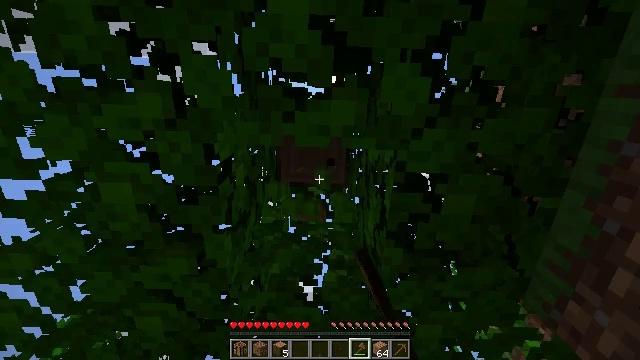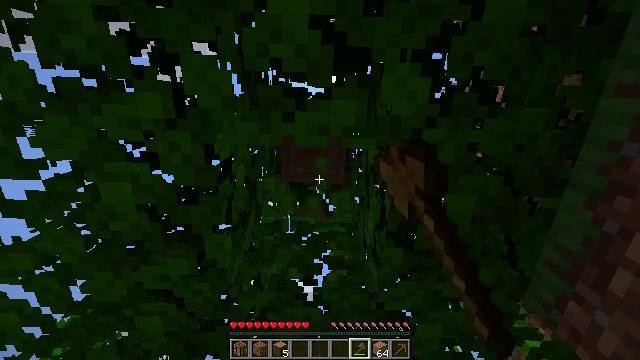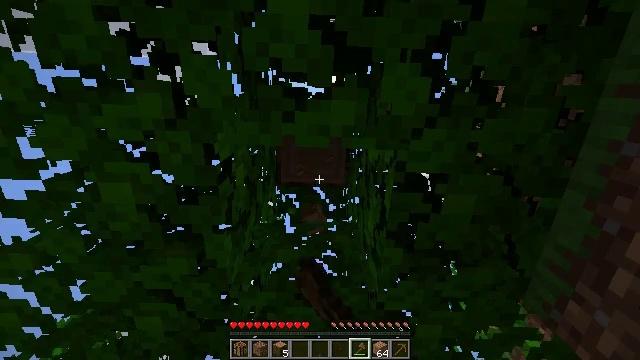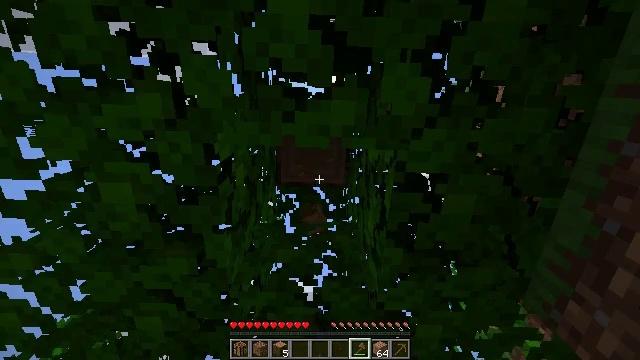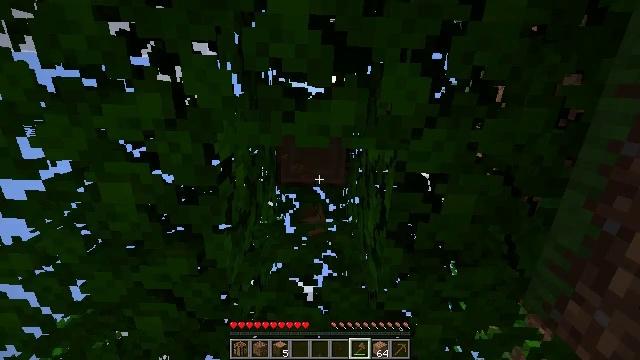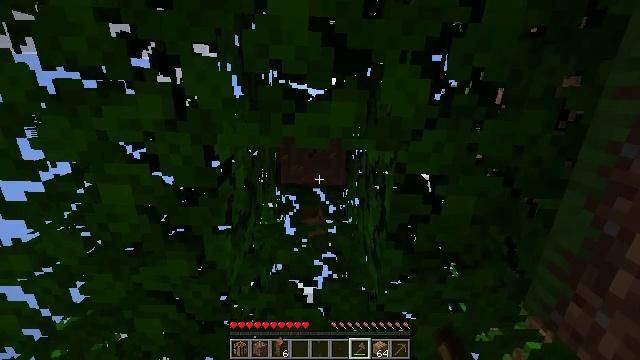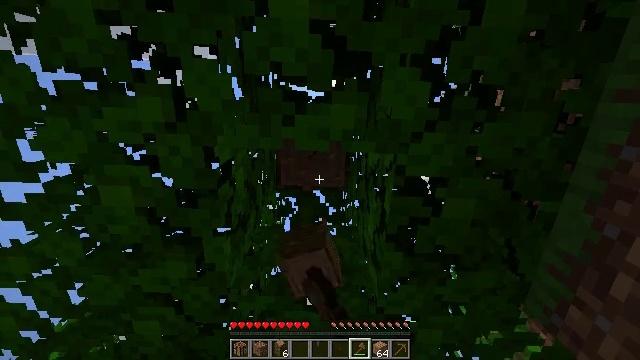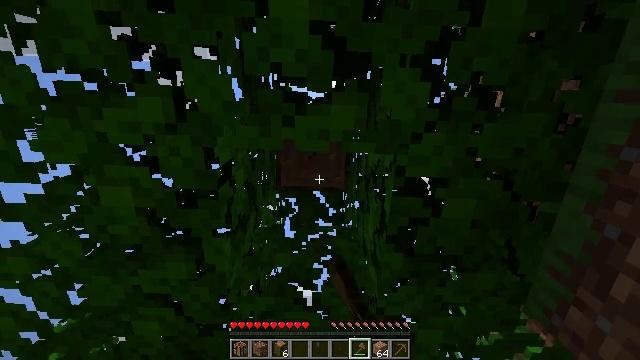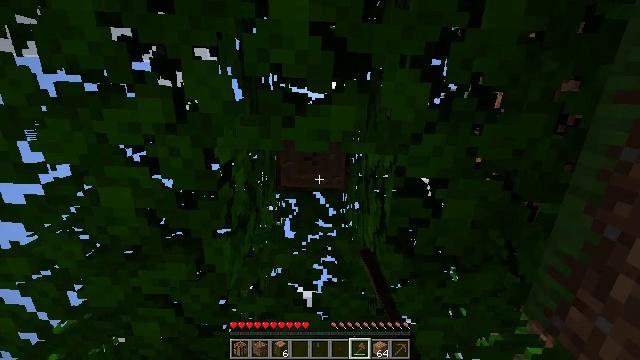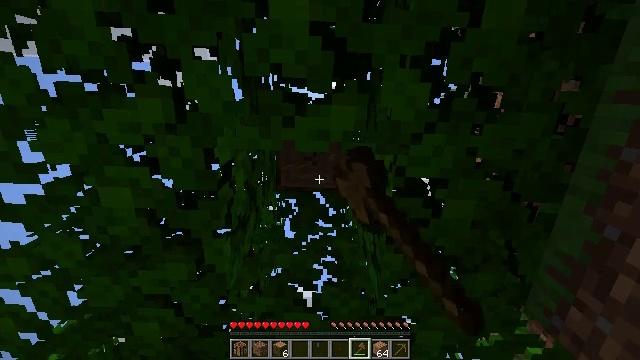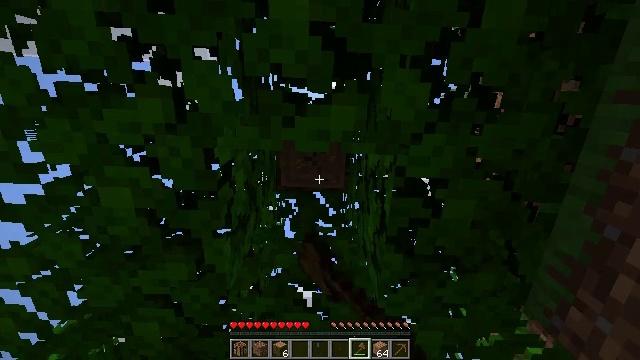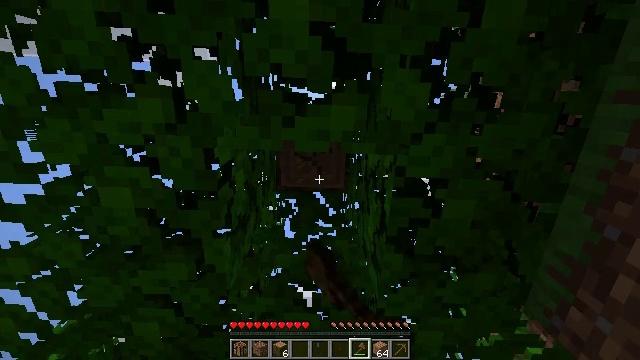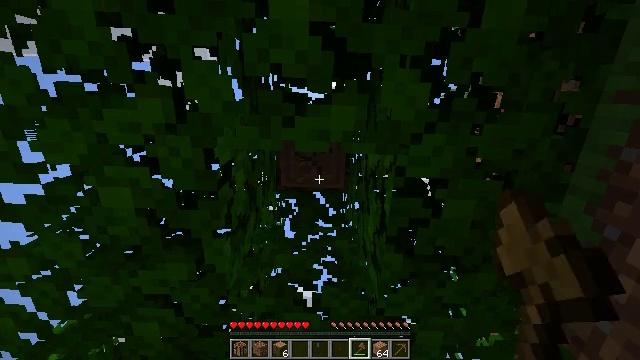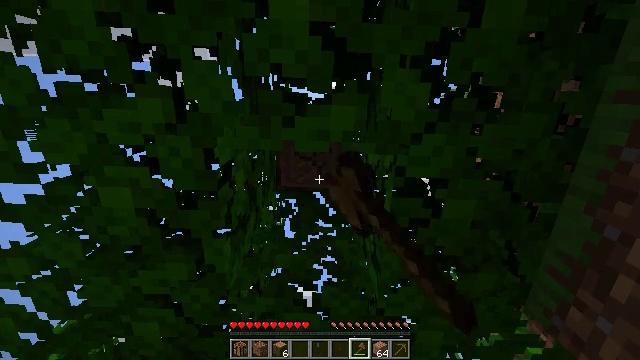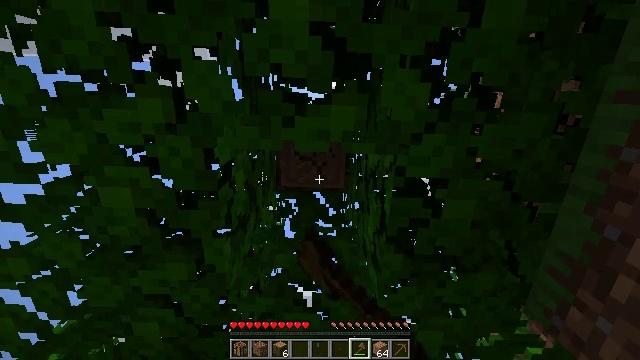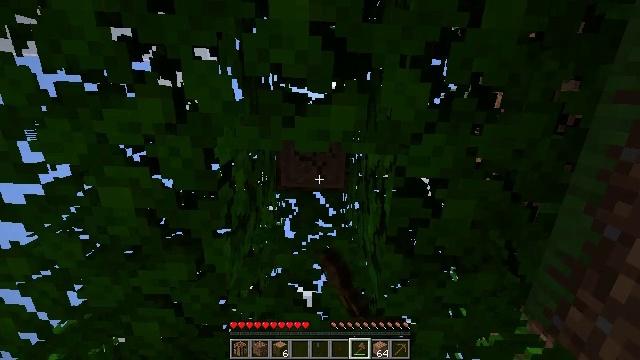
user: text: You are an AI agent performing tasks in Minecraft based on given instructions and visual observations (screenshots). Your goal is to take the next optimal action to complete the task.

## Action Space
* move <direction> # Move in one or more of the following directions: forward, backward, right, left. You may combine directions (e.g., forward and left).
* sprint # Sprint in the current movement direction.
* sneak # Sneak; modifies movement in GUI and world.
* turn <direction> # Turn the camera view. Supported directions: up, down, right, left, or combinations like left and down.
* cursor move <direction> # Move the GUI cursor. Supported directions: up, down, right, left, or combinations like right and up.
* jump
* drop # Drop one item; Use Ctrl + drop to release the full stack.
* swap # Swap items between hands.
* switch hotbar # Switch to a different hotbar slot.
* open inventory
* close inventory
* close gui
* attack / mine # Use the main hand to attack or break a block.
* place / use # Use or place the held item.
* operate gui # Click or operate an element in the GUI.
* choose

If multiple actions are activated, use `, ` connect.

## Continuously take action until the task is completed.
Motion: motion action
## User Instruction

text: Chop down a jungle log from the jungle tree.
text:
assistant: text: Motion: attack / mine
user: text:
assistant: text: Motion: attack / mine
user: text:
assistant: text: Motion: attack / mine
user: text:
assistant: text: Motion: attack / mine
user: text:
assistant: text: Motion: attack / mine
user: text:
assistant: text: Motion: attack / mine
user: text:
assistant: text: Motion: attack / mine
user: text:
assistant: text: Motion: attack / mine
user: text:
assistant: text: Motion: attack / mine
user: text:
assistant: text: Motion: attack / mine
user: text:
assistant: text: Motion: attack / mine
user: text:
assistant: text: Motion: attack / mine
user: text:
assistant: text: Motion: attack / mine
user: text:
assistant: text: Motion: attack / mine
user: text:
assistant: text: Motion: attack / mine
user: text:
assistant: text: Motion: attack / mine
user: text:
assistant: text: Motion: attack / mine
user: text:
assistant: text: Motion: attack / mine
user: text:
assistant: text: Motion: attack / mine
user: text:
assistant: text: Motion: attack / mine
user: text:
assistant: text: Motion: attack / mine
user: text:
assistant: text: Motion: attack / mine
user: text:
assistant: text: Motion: attack / mine
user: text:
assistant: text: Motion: attack / mine
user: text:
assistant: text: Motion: attack / mine
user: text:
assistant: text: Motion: attack / mine
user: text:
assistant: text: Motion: attack / mine
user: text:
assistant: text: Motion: attack / mine
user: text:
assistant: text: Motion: attack / mine
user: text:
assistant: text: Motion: attack / mine